Question: I have tried to represent this formula in Java but the values are not correct maybe I have some issue transforming the formula to code.

'''
private double getFactor(int y) {
double factor = 10 * Math.pow(3, logOfBase(2, 10 + Math.pow(y, 3)));
return factor;
}
public double logOfBase(int base, double num) {
return Math.log(num) / Math.log(base);
}
'''
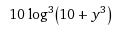
Answer: What about splitting it into more parts:
'''
double temp = (double)10 + Math.pow(0, 3); // 0 = y
double factor = 10 * Math.pow(Math.log(temp), 3); //Math.log - Returns the natural logarithm (base e) of a double value
System.out.println(String.valueOf(factor));
'''
op:
> 122.08071553760861